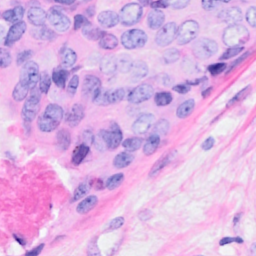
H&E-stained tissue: Breast